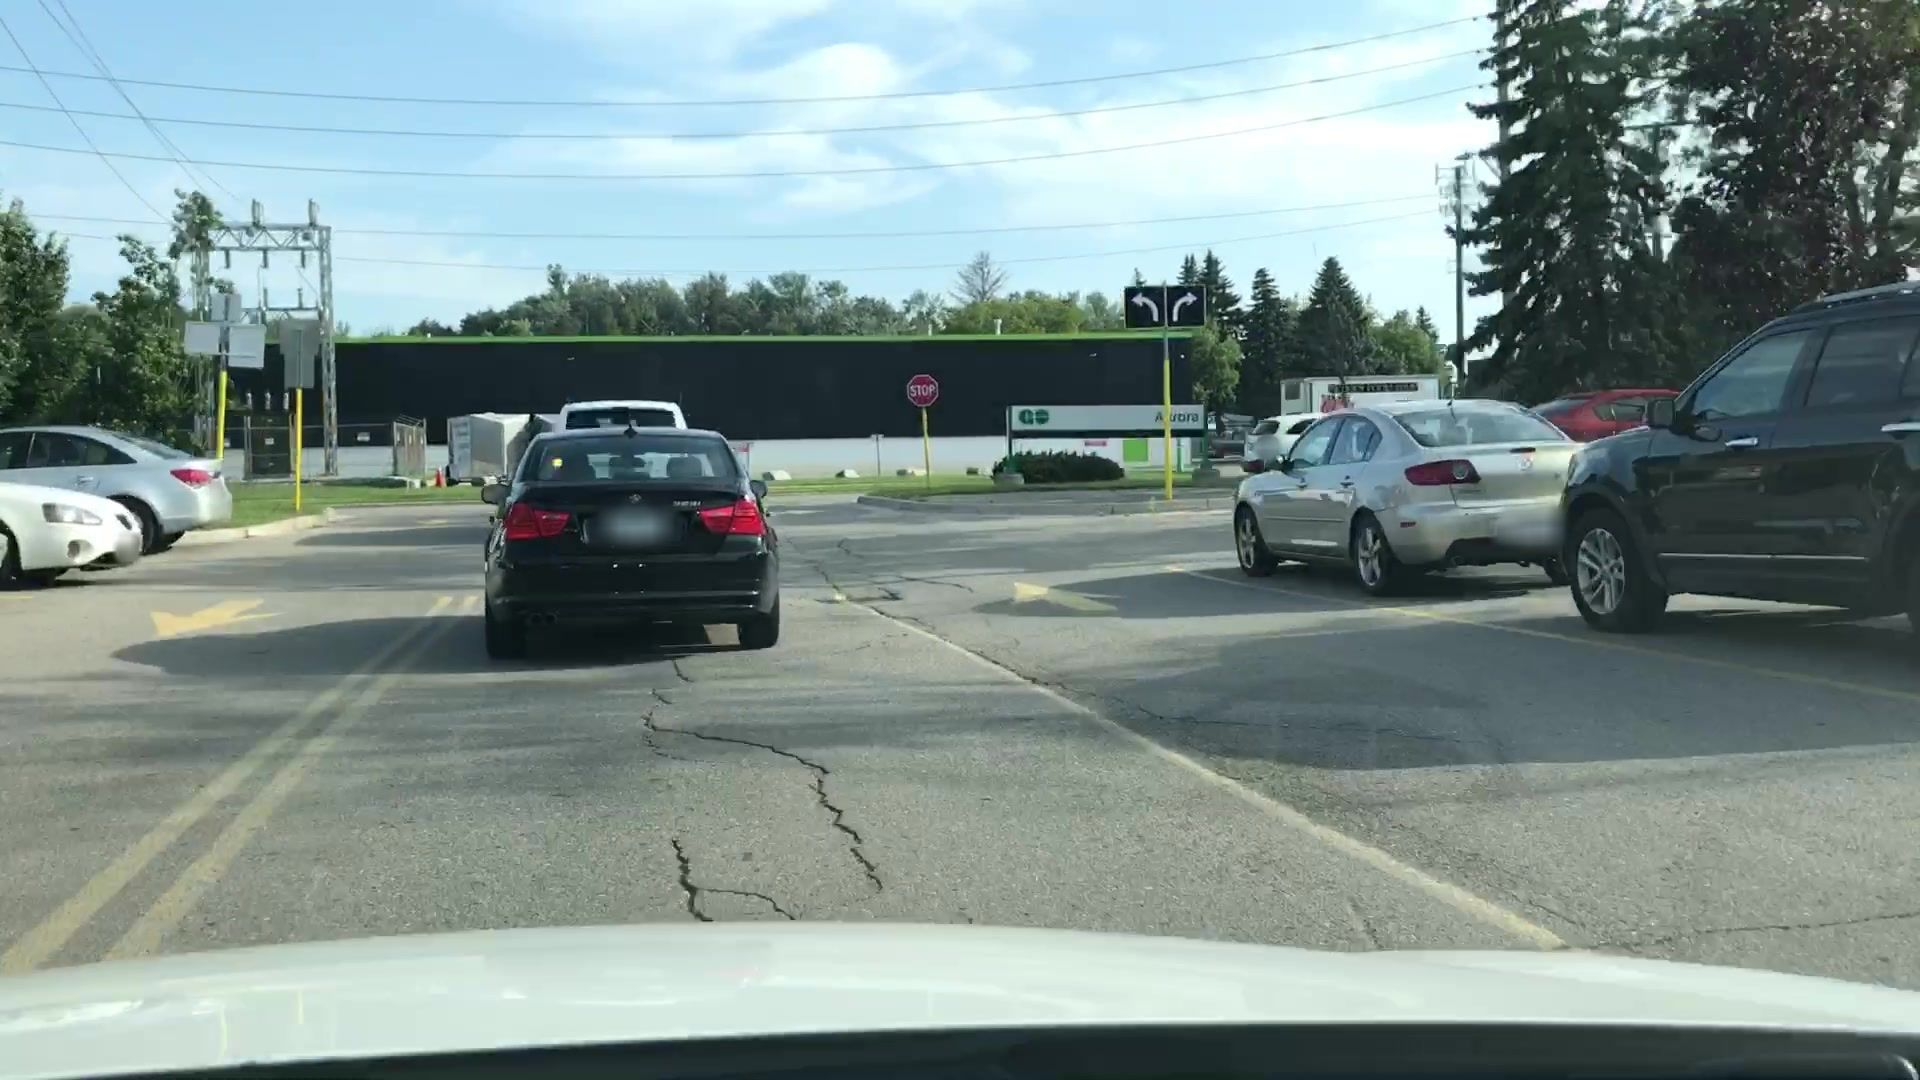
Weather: cloudy
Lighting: day
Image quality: good
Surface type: driving surface
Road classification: service
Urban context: urban centre
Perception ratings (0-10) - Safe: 1.42, Lively: 2.48, Beautiful: 2.81, Boring: 4.22, Depressing: 6.5, Wealthy: 2.56